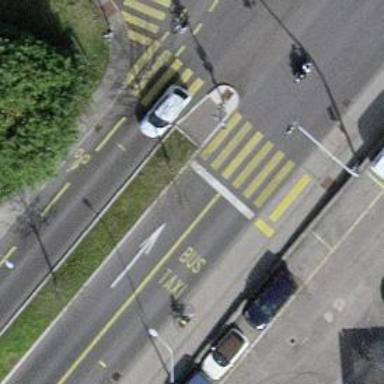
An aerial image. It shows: Road crossing with traffic signals.